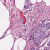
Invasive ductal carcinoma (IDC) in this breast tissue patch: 1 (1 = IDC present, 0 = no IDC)